Question: i have created three linear layouts of equal weights. Inside one of the linear layouts i have 6 text views. I have initialized the text view in my activity. But i'm not able to view this text view. I don't know where i'm going wrong. Please help me.
This is my XML layout
'''
<?xml version="1.0" encoding="utf-8"?>
<LinearLayout xmlns:android="http://schemas.android.com/apk/res/android"
android:layout_width="fill_parent"
android:layout_height="fill_parent"
android:orientation="vertical" >
<LinearLayout
android:id="@+id/lay"
android:layout_weight="1"
android:layout_width="match_parent"
android:layout_height="fill_parent"
android:background="#FFFFFF">
<TextView android:id="@+id/num1"
android:layout_width="0dip"
android:layout_height="wrap_content"
android:gravity="left"
android:textColor="#000000"
android:textSize="10dip"
android:layout_weight="1" />
<TextView android:id="@+id/date1"
android:layout_width="0dip"
android:layout_height="wrap_content"
android:gravity="right"
android:textColor="#000000"
android:textSize="10dip"
android:layout_marginLeft="10dp"
android:layout_weight="1" />
<TextView android:id="@+id/cus1"
android:layout_width="0dip"
android:layout_height="wrap_content"
android:gravity="left"
android:textColor="#000000"
android:textSize="10dip" />
<TextView android:id="@+id/service1"
android:layout_width="0dip"
android:layout_height="wrap_content"
android:gravity="left"
android:textColor="#000000"
android:textSize="10dip" />
<TextView android:id="@+id/job1"
android:layout_width="0dip"
android:layout_height="wrap_content"
android:gravity="left"
android:textColor="#000000"
android:textSize="10dip" />
<TextView android:id="@+id/des1"
android:layout_width="0dip"
android:layout_height="wrap_content"
android:gravity="left"
android:textColor="#000000"
android:textSize="10dip" />
</LinearLayout>
<LinearLayout
android:layout_weight="1"
android:layout_width="fill_parent"
android:layout_height="fill_parent"
android:orientation="horizontal"
android:background="#FFFFFF" >
<EditText
android:id="@+id/EditTextName"
android:layout_width="match_parent"
android:layout_height="wrap_content"
android:hint="@string/followup"
android:inputType="textMultiLine"
android:lines="3" />
</LinearLayout>
<LinearLayout
android:layout_weight="1"
android:layout_width="fill_parent"
android:layout_height="fill_parent"
android:orientation="horizontal"
android:background="#FFFFFF" />
</LinearLayout>
'''
This is my activity
'''
public class Detail extends Activity{
String value1 , value2;
Cursor c, c1;
DataBaseHelper myDbHelper = new DataBaseHelper(this);
@Override
public void onCreate(Bundle savedInstanceState) {
super.onCreate(savedInstanceState);
setContentView(R.layout.detail);
LinearLayout ll = (LinearLayout) findViewById(R.id.lay);
TextView tv1 =(TextView)ll.findViewById(R.id.num1);
TextView tv2 =(TextView)ll.findViewById(R.id.date1);
TextView tv3 =(TextView)ll.findViewById(R.id.cus1);
TextView tv4 =(TextView)ll.findViewById(R.id.service1);
TextView tv5 =(TextView)ll.findViewById(R.id.job1);
TextView tv6 =(TextView)ll.findViewById(R.id.des1);
Bundle extras = getIntent().getExtras();
if(extras !=null)
{
value1 = extras.getString("keyName");
value2 = extras.getString("keyTime");
}
try {
myDbHelper.openDataBase();
}catch(SQLException sqle){
throw sqle;
}
myDbHelper.setSearch(value1);
c = myDbHelper.getDetail();
if(c.getCount()!=0){
c.moveToFirst();
while (!c.isAfterLast()) {
tv1.setText("Ticket No:" + c.getString(c.getColumnIndex("taskID")));
tv2.setText("Date:" + value2 + "/" + c.getString(c.getColumnIndex("time")) );
tv3.setText("Customer Name:" + value1);
tv4.setText("Description:" + c.getString(c.getColumnIndex("taskDetail")));
c.moveToNext();
}
c.close();
}
myDbHelper.setSearch(value1);
c1 = myDbHelper.getService();
if(c1.getCount()!=0){
c1.moveToFirst();
while (!c1.isAfterLast()) {
tv5.setText("Service Type:" + c1.getString(c1.getColumnIndex("description")));
tv6.setText(value1);
c1.moveToNext();
}
c1.close();
}
myDbHelper.close();}}
'''
I want a layout like this,
First two text in the same line one at the right and another at the left corner, the other four vertically down. How to achieve this?
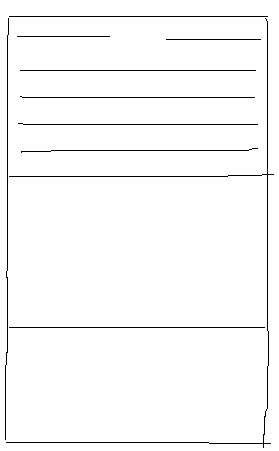
Answer: You've set the 'layout_width' attribute 'TextView's to be '0dip', but only two of the six of them have a 'layout_weight' attribute. The other four will have a zero width.
Either:
- 'TextView''0dip'- 'layout_width''TextView'
'''
<LinearLayout
...
android:orientation="vertical">
<LinearLayout
...
android:orientation="horizontal">
<TextView />
<TextView />
</LinearLayout>
<LinearLayout
...
android:orientation="vertical">
<TextView />
<TextView />
<TextView />
<TextView />
</LinearLayout>
</LinearLayout>
'''
This is just a basic draft so you get an idea of what layouts belong where. Remember to set your layout weights, widths, heights, IDs, etc, etc, etc.